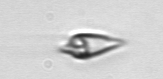
Label: Oxytoxum